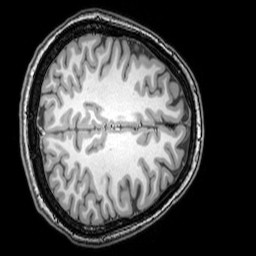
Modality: T1w
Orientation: axial
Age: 24
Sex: female
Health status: healthy
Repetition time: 0.081 s
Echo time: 0.037 s